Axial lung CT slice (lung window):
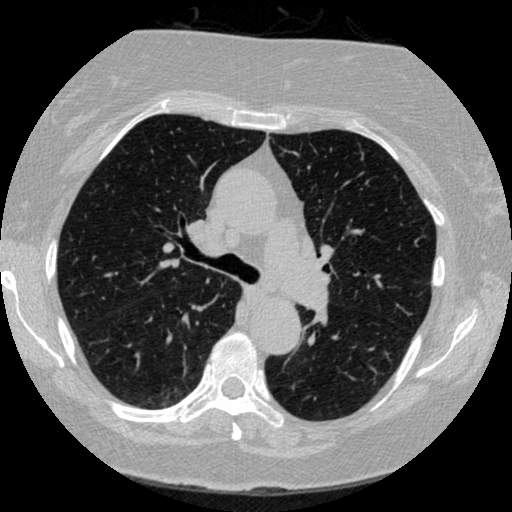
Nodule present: no